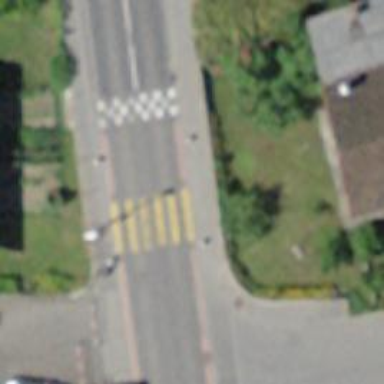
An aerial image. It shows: Marked zebra crossing with visible markings.